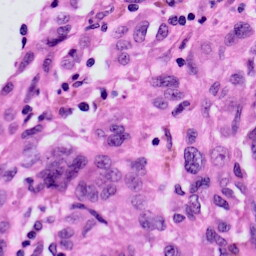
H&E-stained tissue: Skin